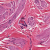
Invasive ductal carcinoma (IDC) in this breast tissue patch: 0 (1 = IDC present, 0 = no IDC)